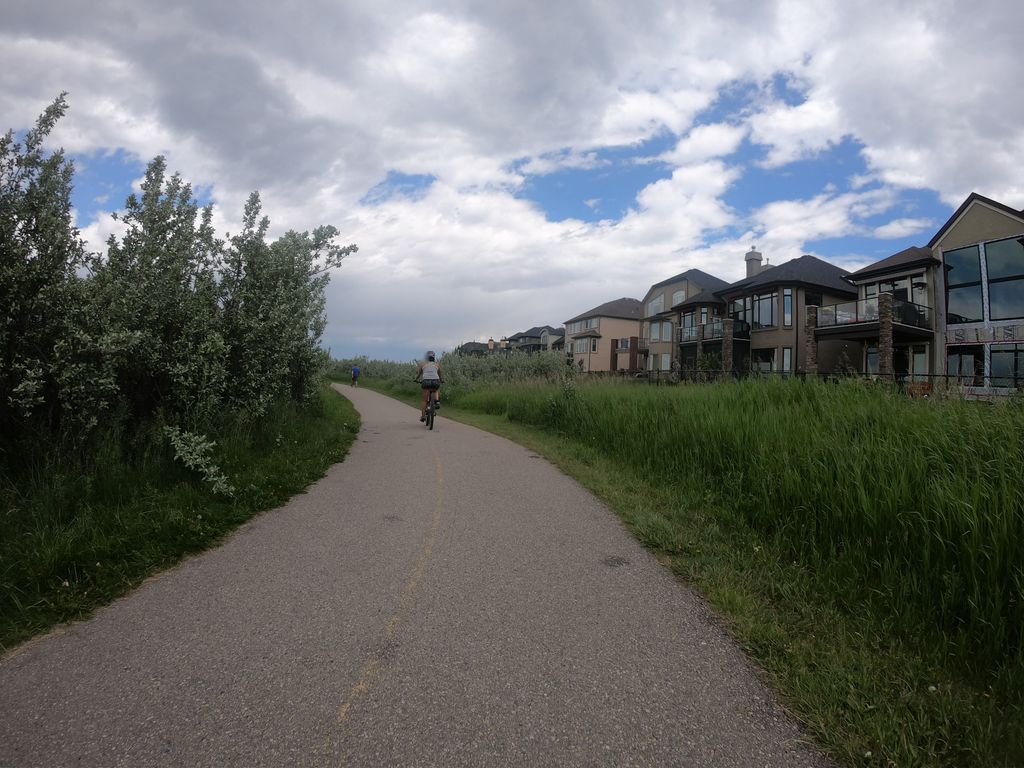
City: calgary